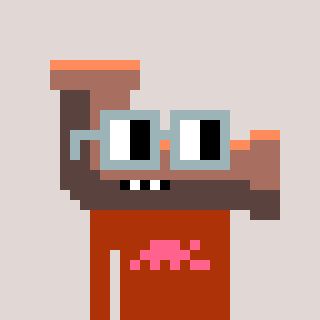
a pixel art character with square dark gray glasses, a pipe-shaped head and a hotbrown-colored body on a warm background